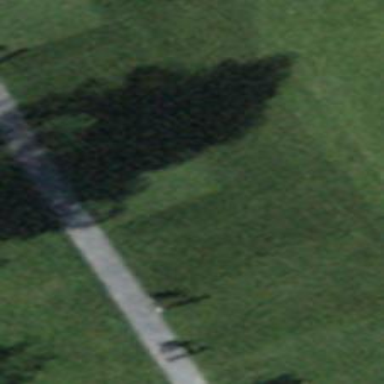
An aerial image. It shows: Golf tee on grassy land.